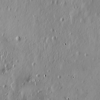
Label: not_dusty